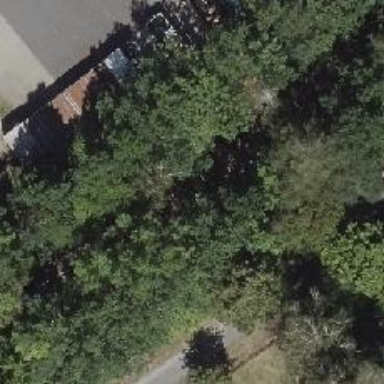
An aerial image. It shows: Abandoned railway with historical significance.